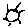
Label: sun